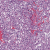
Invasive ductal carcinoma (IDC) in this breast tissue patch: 1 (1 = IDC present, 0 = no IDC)